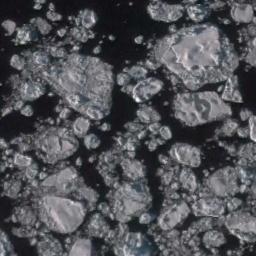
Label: sea_ice